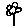
Label: flower